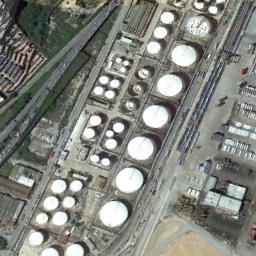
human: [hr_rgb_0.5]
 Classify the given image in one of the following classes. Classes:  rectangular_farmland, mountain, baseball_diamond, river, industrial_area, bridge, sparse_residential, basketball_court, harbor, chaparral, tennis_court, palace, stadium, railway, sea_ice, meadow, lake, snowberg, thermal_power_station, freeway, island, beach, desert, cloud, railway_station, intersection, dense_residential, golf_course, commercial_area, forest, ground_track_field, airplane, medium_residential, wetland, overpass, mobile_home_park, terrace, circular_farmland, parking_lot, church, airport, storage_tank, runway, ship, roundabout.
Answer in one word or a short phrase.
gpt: storage_tank